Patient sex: M
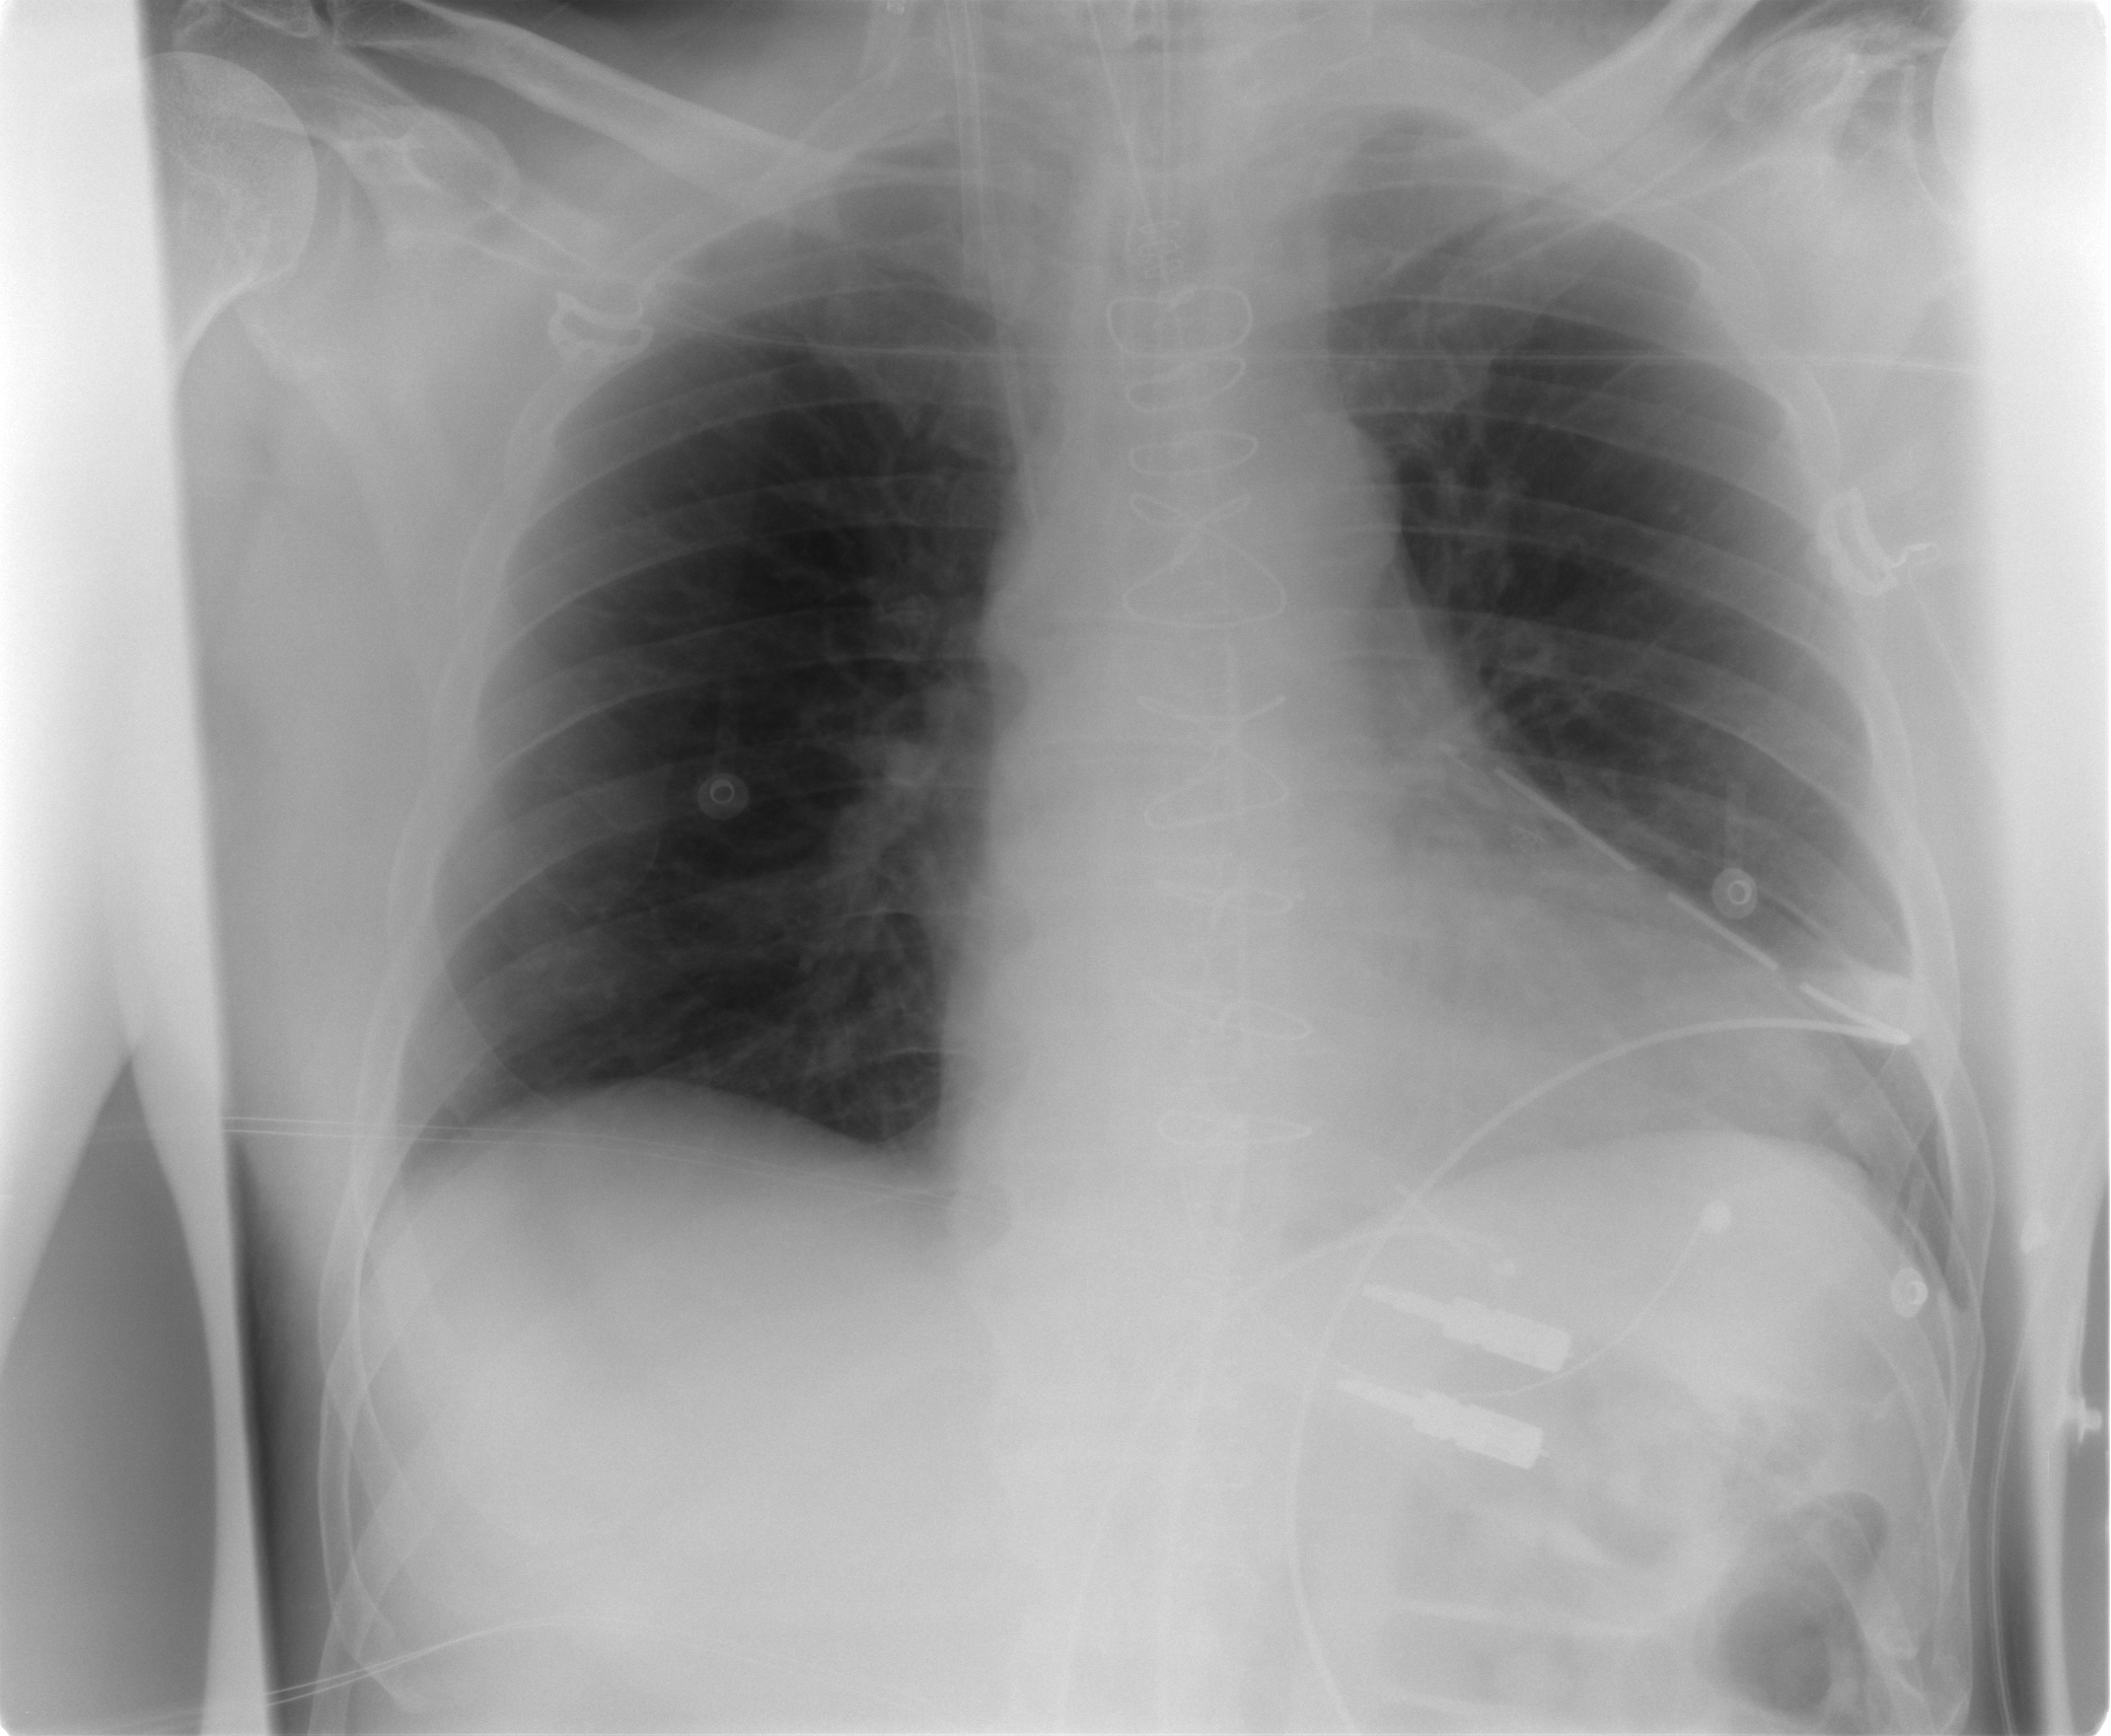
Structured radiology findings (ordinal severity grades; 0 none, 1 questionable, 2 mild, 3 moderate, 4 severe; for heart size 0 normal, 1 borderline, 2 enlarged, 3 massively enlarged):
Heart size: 0
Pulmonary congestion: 0
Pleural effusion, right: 0
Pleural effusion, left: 1
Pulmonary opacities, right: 0
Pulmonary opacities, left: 0
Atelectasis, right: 0
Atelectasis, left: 0